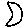
Label: moon